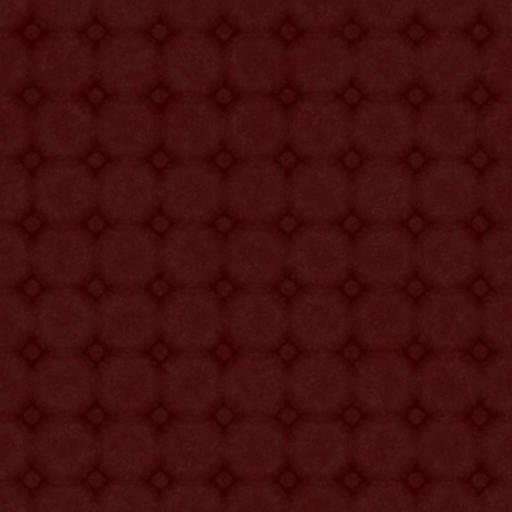
Tags: couch leather red sofa